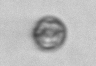
Label: Dinophyceae